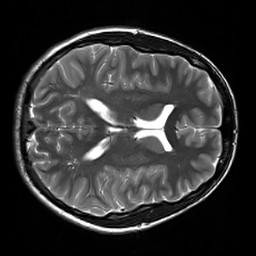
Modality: T2w
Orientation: axial
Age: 18
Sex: male
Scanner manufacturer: siemens
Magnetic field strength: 3 T
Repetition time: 7 s
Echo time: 0.09 s